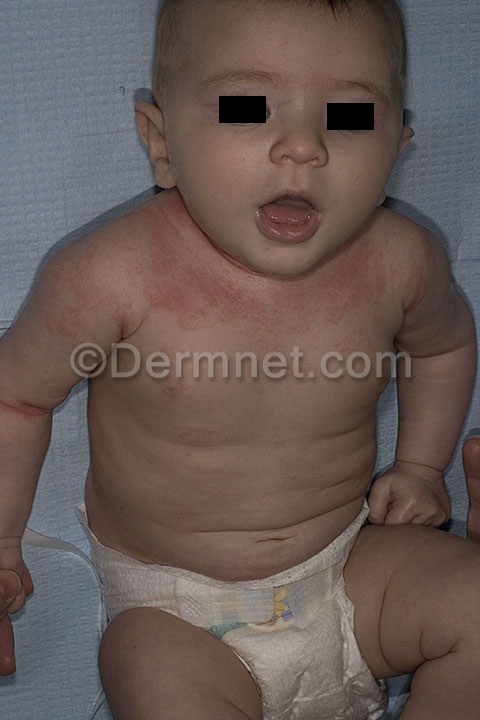
Disease: Atopic Dermatitis Photos